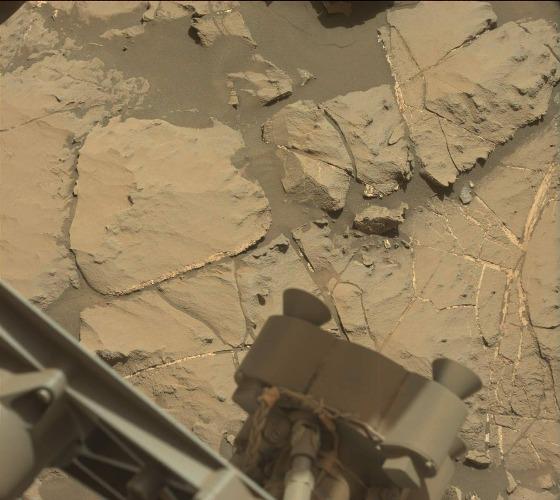
Terrain classes present: Background, Bedrock, Gravel / Sand / Soil, Rock, Shadow